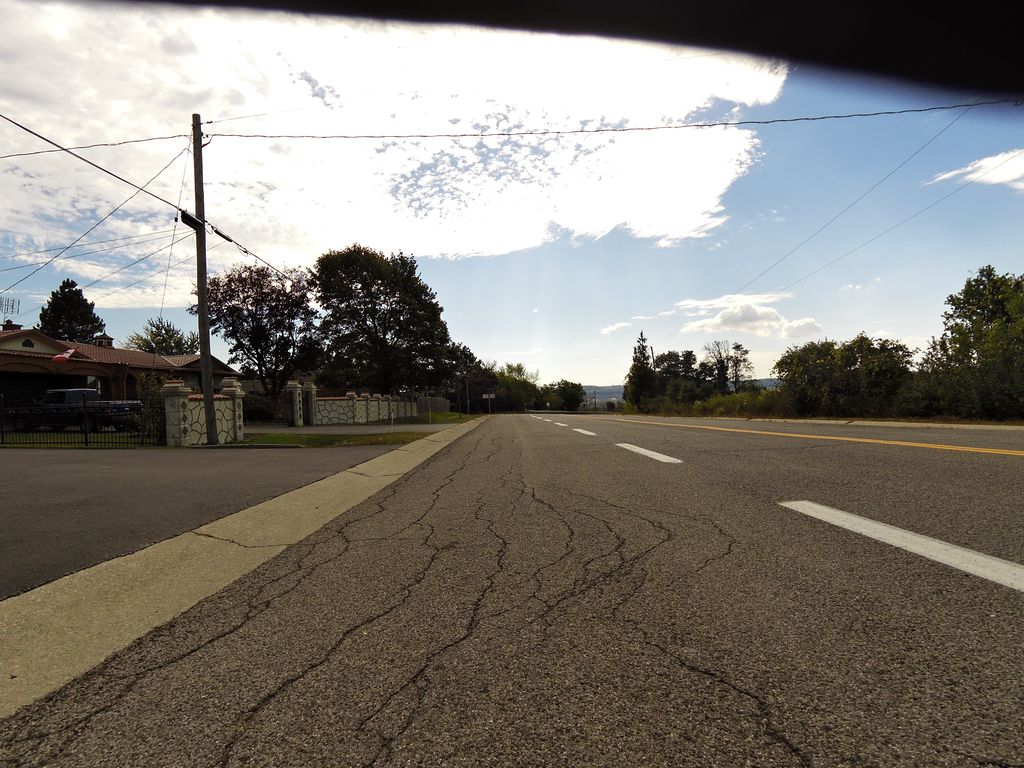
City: hamilton